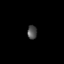
Tissue: lung
Cell type: Fibroblasts
Senescence score: 0.6953
Nuclear area (px): 129
Mean DAPI intensity: 79.504